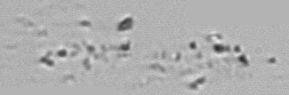
Label: Phaeocystis_debris